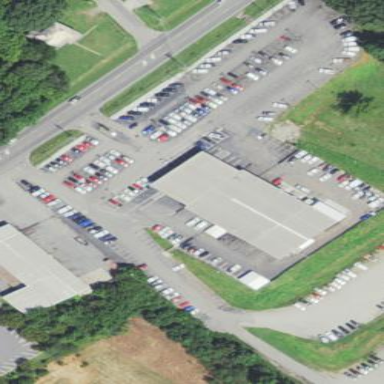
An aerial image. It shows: Commercial building housing car shop.